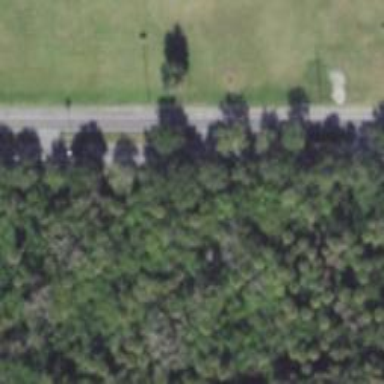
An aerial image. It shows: Asphalt road that is classified as tertiary link.